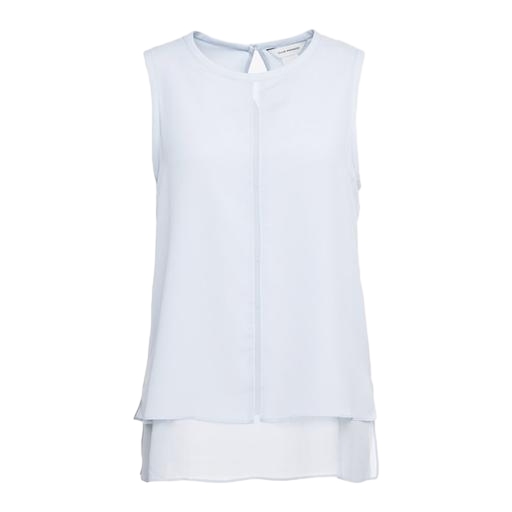
blue sleeveless layered hi-lo top, light blue tank, blue sleeveless mixed-media top, white background